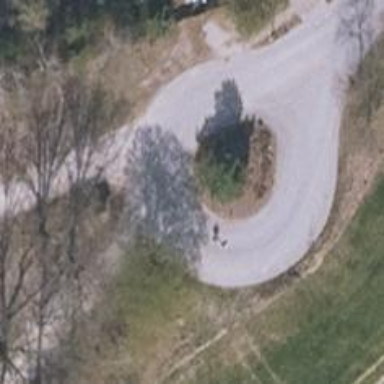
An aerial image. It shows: Turning circle on the road with public transport stop position.